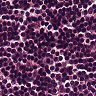
Metastatic tissue present: no